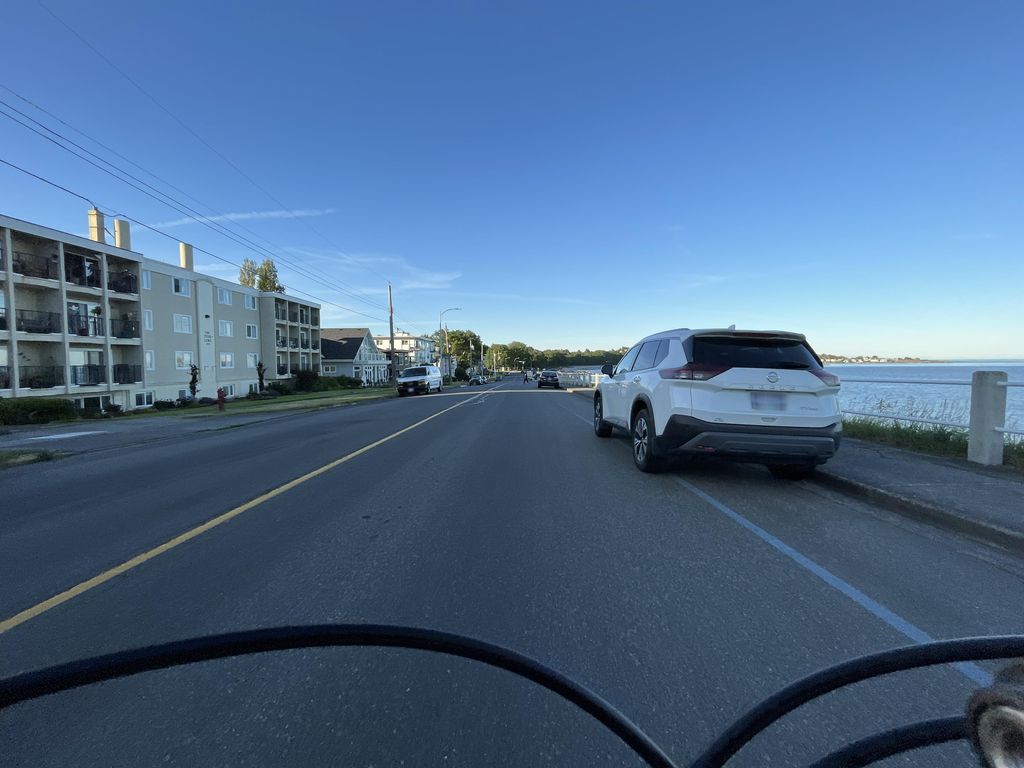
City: victoria